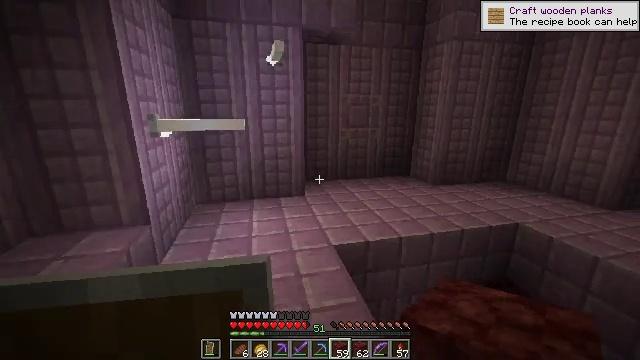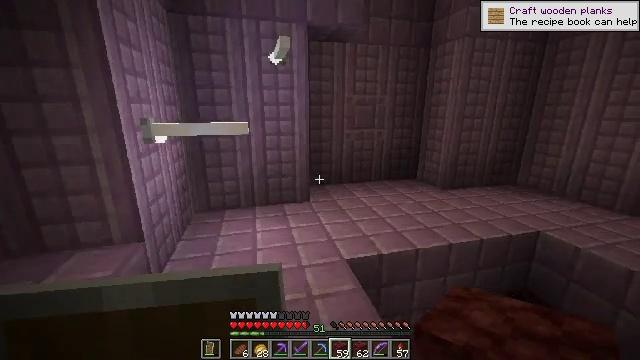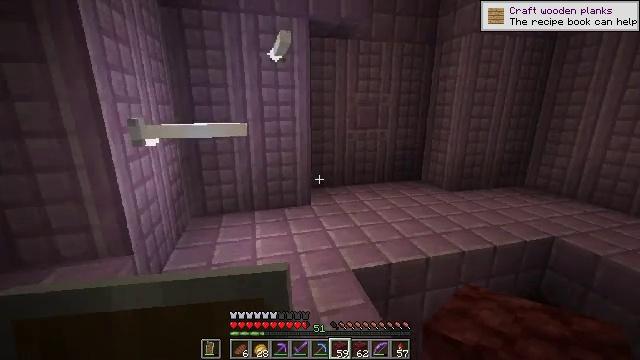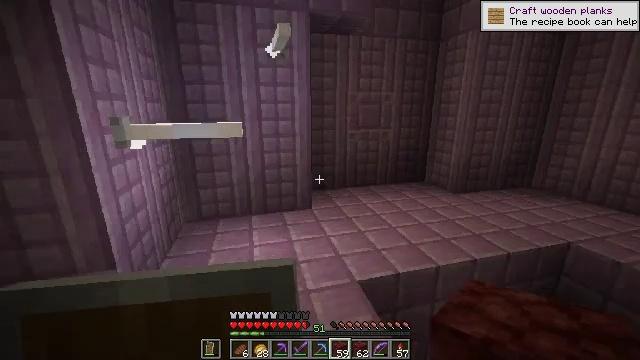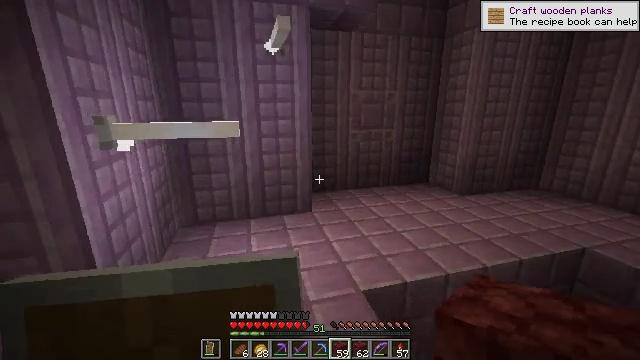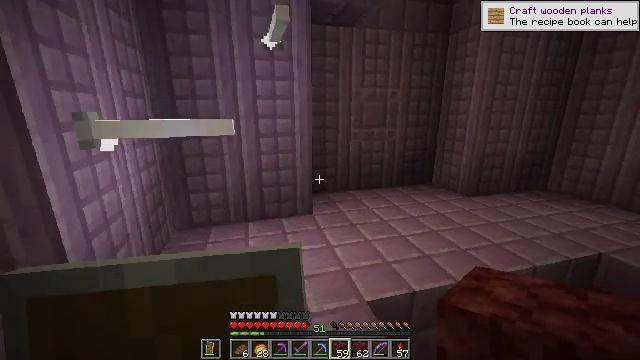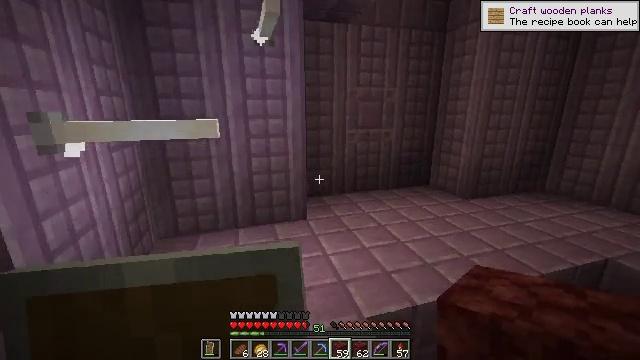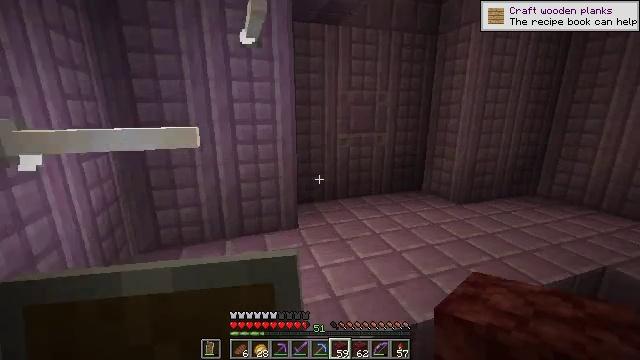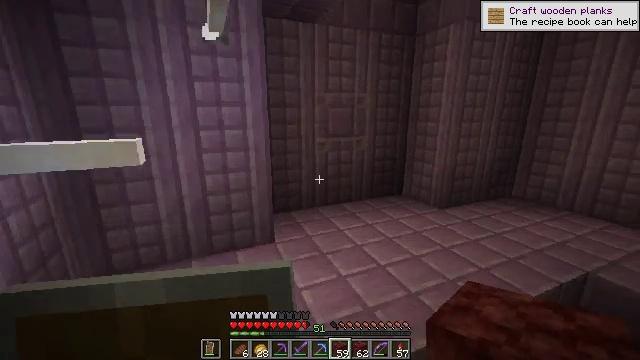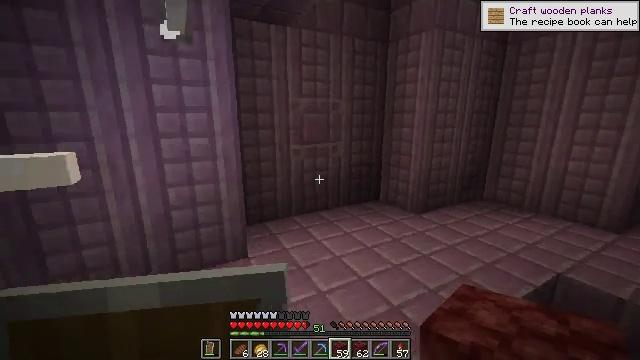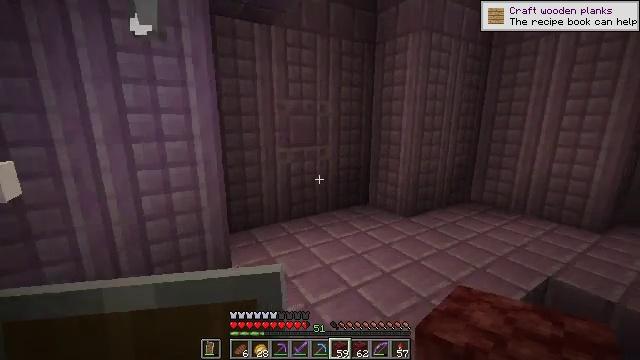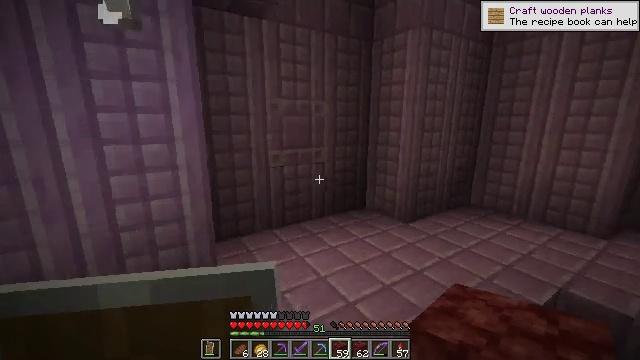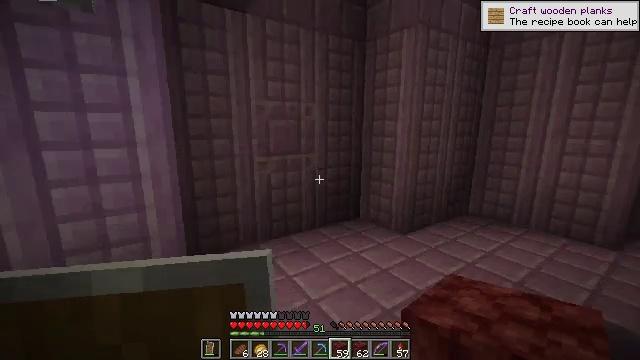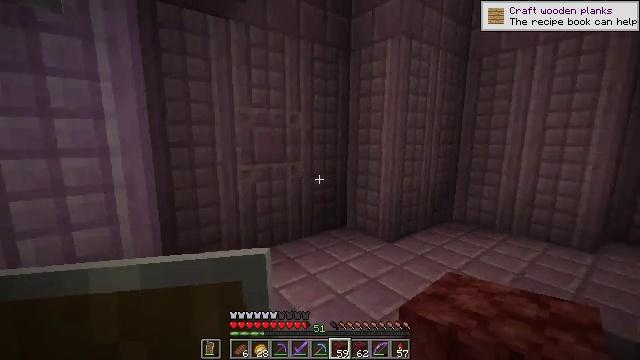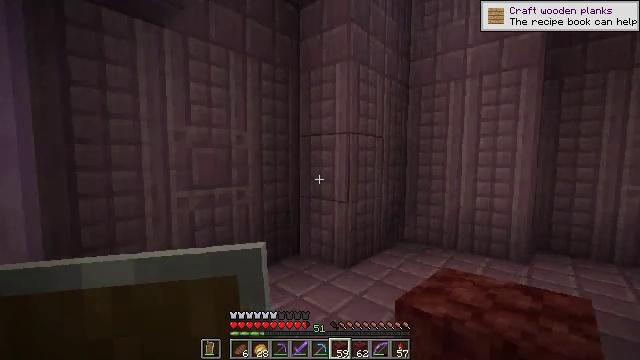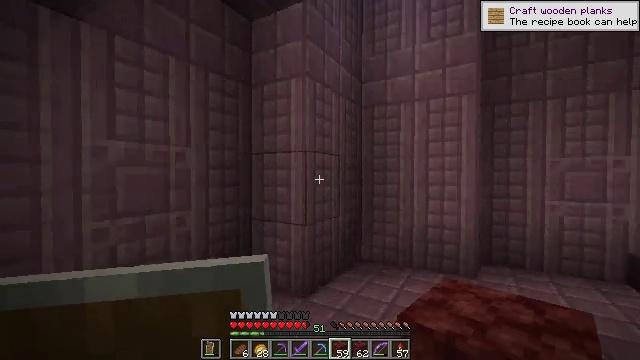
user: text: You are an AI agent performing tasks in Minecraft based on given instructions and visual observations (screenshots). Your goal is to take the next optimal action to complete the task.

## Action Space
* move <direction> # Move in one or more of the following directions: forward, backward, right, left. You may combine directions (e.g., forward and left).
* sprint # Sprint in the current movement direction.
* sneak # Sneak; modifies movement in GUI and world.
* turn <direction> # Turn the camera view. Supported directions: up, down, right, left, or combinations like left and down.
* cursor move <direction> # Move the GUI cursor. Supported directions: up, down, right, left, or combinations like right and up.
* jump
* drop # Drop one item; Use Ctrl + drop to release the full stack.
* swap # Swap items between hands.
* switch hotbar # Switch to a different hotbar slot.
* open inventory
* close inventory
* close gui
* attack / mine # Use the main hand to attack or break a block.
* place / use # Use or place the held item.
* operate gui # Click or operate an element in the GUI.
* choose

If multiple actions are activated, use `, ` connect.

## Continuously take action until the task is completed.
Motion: motion action
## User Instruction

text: Mine purpur pillar blocks.
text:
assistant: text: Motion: move forward
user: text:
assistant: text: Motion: move forward
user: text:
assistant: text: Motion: move forward
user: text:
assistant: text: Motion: move forward
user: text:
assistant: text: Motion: move forward
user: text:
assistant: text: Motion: move forward, turn right
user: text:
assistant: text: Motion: move forward, turn right
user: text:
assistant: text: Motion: move forward, turn right
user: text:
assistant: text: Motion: move forward, turn right and up
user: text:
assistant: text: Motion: move forward, turn right
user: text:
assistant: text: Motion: move forward, turn right
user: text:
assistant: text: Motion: move forward, turn right and up
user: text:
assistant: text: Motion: move forward, turn right and up
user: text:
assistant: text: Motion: move forward, turn right and up
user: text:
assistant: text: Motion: move forward, turn right and up
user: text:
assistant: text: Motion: move forward, turn right and up
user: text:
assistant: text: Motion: move forward, turn up
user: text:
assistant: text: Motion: move forward, turn up
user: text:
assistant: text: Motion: move forward
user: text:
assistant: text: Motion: no_op
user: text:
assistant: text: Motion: no_op
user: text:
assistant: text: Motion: turn left
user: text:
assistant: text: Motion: turn left and down
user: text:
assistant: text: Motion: turn right and up
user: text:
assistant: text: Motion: move left, turn right and up
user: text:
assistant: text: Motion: move left, turn right and up
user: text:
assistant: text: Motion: move left, turn right and up
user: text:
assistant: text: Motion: move left, turn right and up
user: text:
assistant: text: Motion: turn right and up
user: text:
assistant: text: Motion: turn right and up